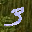
Label: 3